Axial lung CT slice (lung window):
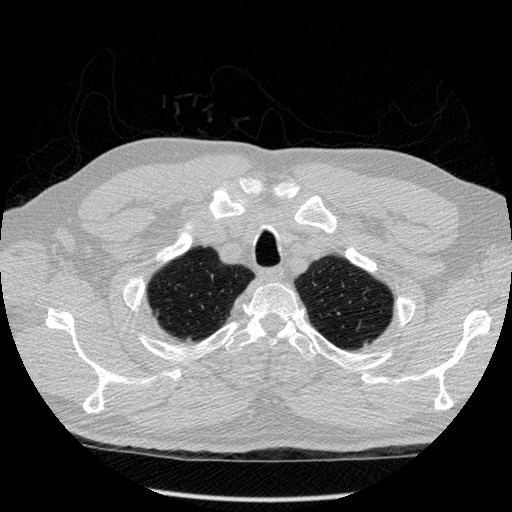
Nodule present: no